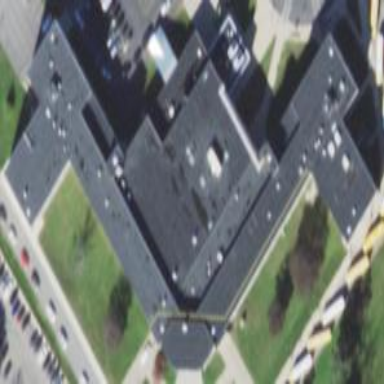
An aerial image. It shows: School building.